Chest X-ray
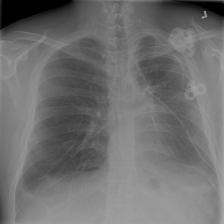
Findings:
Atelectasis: negative
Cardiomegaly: negative
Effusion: negative
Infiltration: negative
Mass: negative
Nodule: negative
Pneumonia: negative
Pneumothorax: negative
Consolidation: negative
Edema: negative
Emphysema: negative
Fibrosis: negative
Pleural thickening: negative
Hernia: negative